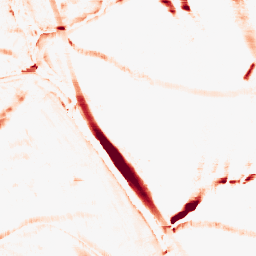
Category: morphological
Decomposition family: morphological_rect
Decomposition parameters: operation: opening
width: 20
height: 10
Upsampling method: quadratic
Upsampling parameters: scale: 4
Upsampling scale: 4